Question: I have a search query for searching factories in a radius of x km around the input (postal code). It is working fine, but the problem is I can't search for the input (postal code) so when i type in 9101 for example it does not search for that postal code, only for the ones around it.
My query looks like this:
'''
$string = implode($_SESSION['postcodes'], '|');
if (!isset($_COOKIE['cookie'])) {
$query = "SELECT * FROM ('bedrijfcategorieen')
JOIN 'bedrijven' ON 'bedrijfcategorieen'.'idbedrijven' = 'bedrijven'.'idbedrijven'
JOIN 'categorieen' ON 'bedrijfcategorieen'.'idcategorieen' = 'categorieen'.'idcategorieen'
WHERE ('Bedrijfsnaam' LIKE '%".$this->input->post('search')."%'
OR 'Plaats' LIKE '%".$this->input->post('search')."%'
OR 'Telefoonnummer' LIKE '%".$this->input->post('search')."%'
OR 'Email' LIKE '%".$this->input->post('search')."%'
OR 'Website' LIKE '%".$this->input->post('search')."%'
OR 'Profiel' LIKE '%".$this->input->post('search')."%'
OR 'Adres' LIKE '%".$this->input->post('search')."%'
OR 'Categorie' LIKE '%".$this->input->post('search')."%')
AND (Postcode REGEXP '$string')
GROUP BY 'Categorie', 'bedrijfcategorieen'.'idbedrijven'";
$query = $this->db->query($query);
echo '<pre>';
echo '</pre>';
$result = $query->result_array();
return $result;
'''
The '$_SESSION['postcodes']' is the session with all the postcodes in a certain radius around my postcode.
I have another session called 'searched_post_code' this one is for the input so '9101' for example.
How can I search for factories with the filled in postal code and my filled in search term?
My searchform looks like this:

Note the large 'Search' input and the radius and postal code inputs.
I also want to match any of the searchterms with the postal code I search on.
Code for the form:
'''
<form name="input" method="post" action="searchresults" class="pro6pp_range">
<input type="search" onchange="validate()" placeholder="Zoeken..." name="search" size="70">
<select class="range">
<option value="5" selected="selected">5 km</option>
<option value="10">10 km</option>
<option value="15">15 km</option>
<option value="20">20 km</option>
<option value="25">25 km</option>
</select>
<input type="search" name="searchpc" class="postcode" value="<?= $this->input->cookie('postcode'); ?>" placeholder="Postcode (1234)" maxlength="4">
<input type="submit" value="Zoeken">
'''
I hope it's a bit clear:
You can see it working <URL>
Example of sql output:
> SELECT * FROM ('bedrijfcategorieen') JOIN 'bedrijven' ON
'bedrijfcategorieen'.'idbedrijven' = 'bedrijven'.'idbedrijven' JOIN
'categorieen' ON 'bedrijfcategorieen'.'idcategorieen' =
'categorieen'.'idcategorieen' WHERE ('Bedrijfsnaam' LIKE '%design%' OR
'Plaats' LIKE '%design%' OR 'Telefoonnummer' LIKE '%design%' OR
'Email' LIKE '%design%' OR 'Website' LIKE '%design%' OR 'Profiel' LIKE
'%design%' OR 'Adres' LIKE '%design%' OR 'Categorie' LIKE '%design%')
AND (Postcode REGEXP
'9100|9101|9121|9103|9148|9156|9146|9122|9155|9154|9147|9125|9144|9106|9138|9113|9104|9153|')
GROUP BY 'Categorie', 'bedrijfcategorieen'.'idbedrijven'
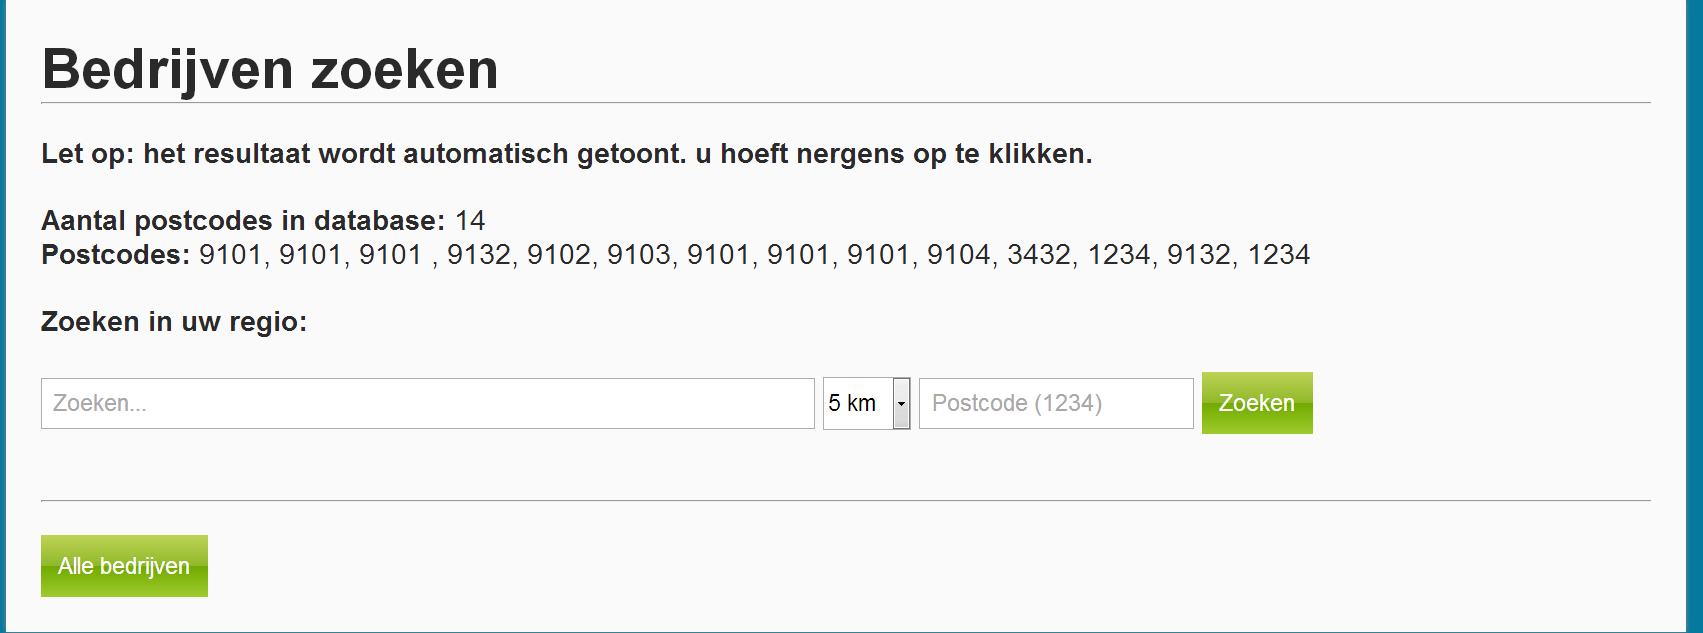
Answer: Ok, I think I get what your problem is now.. What you want is to add the postcode you searched for to the '$string'
'''
$postcodes = (is_array($_SESSION['postcodes']) ? $_SESSION['postcodes'] : array());
$postcodes[] = $_SESSION['searched_post_code'];
$postcodes = array_filter(filter_var_array($postcodes, FILTER_VALIDATE_INT));
$string = join('|', $postcodes);
'''
I added some simple integer validation on the values in the array, you should definitely have a look at either sanitise your data or use PDO and prepared statements.
As suggested in the comments, using 'IN' will probably be better
'''
$string = join(',', $postcodes);
.. AND (Postcode IN ($string)) ..
'''